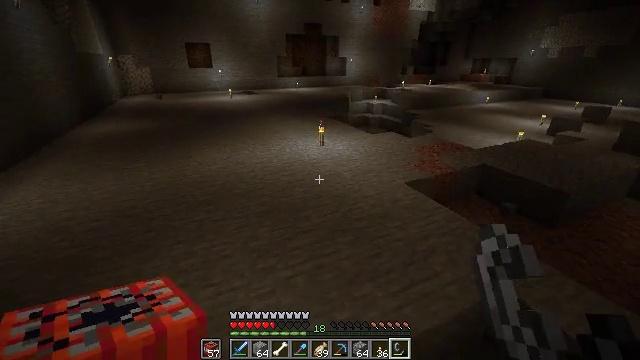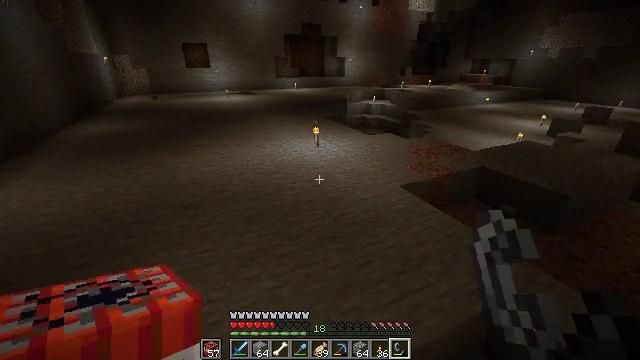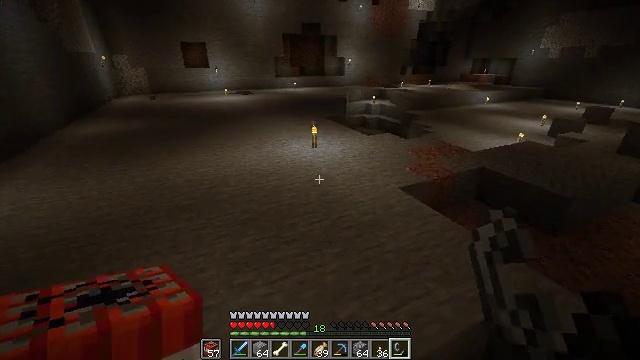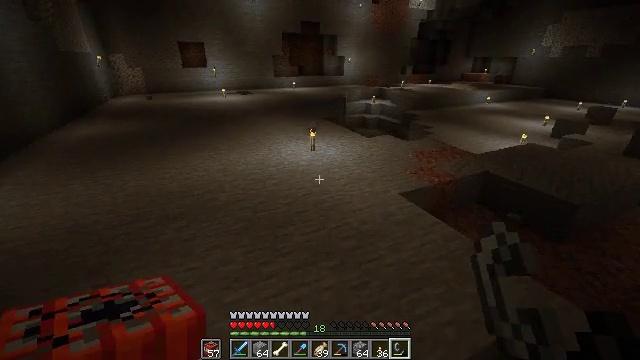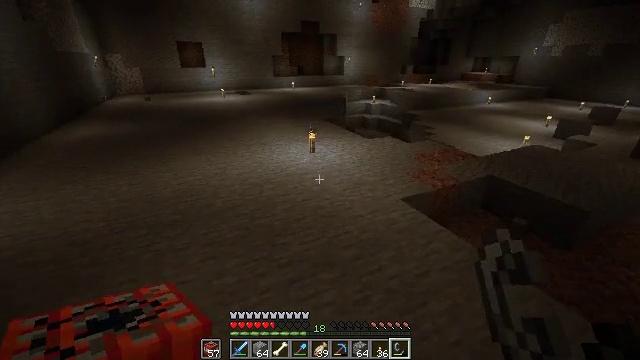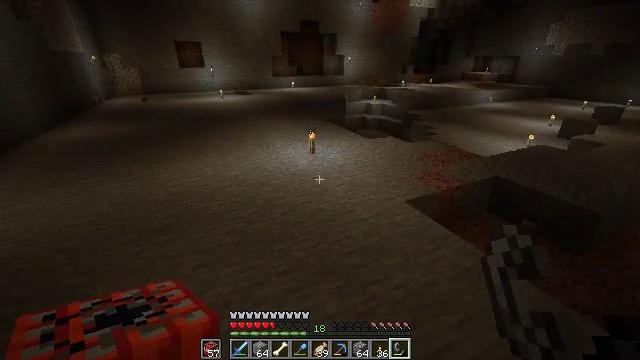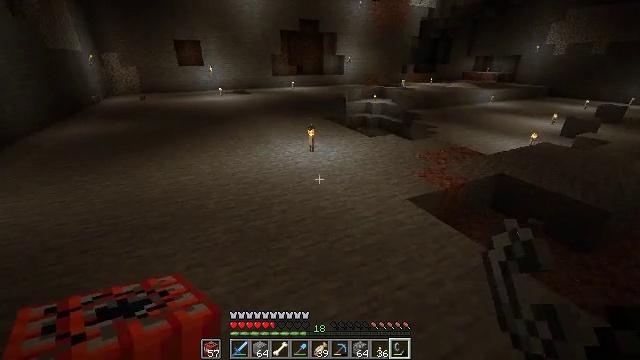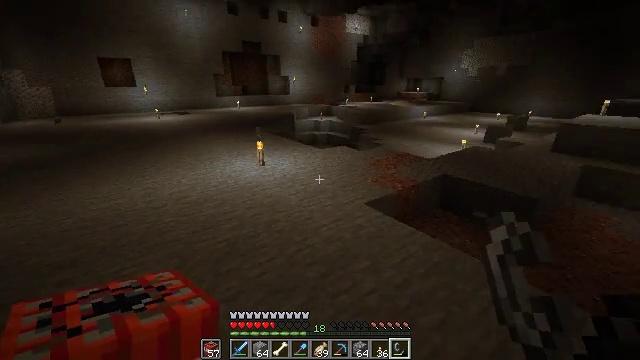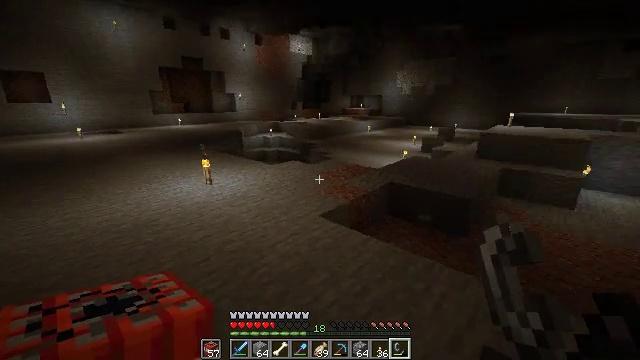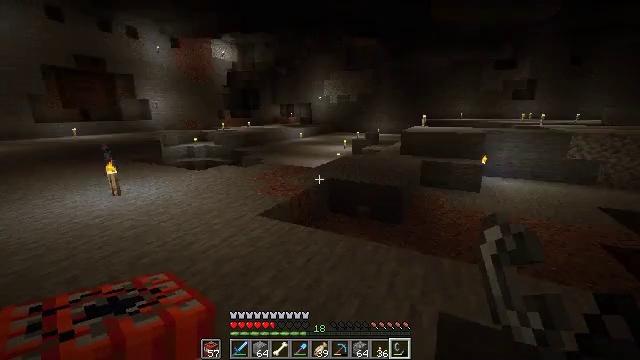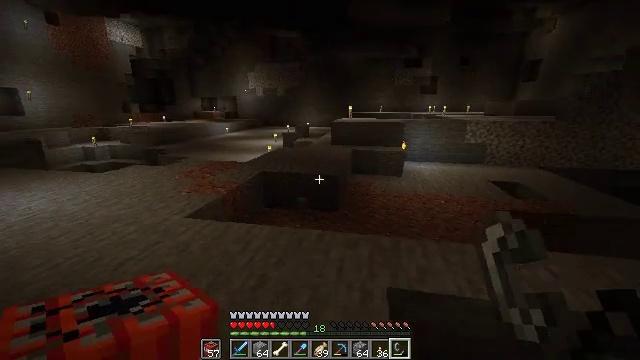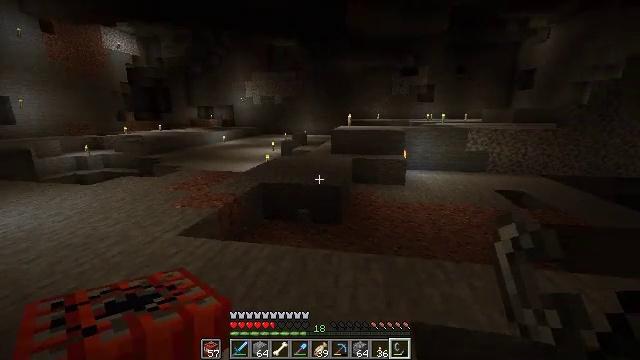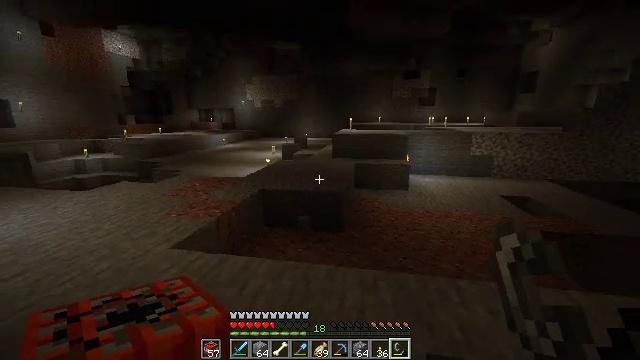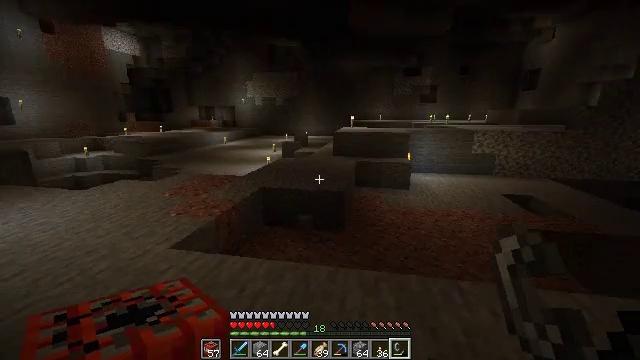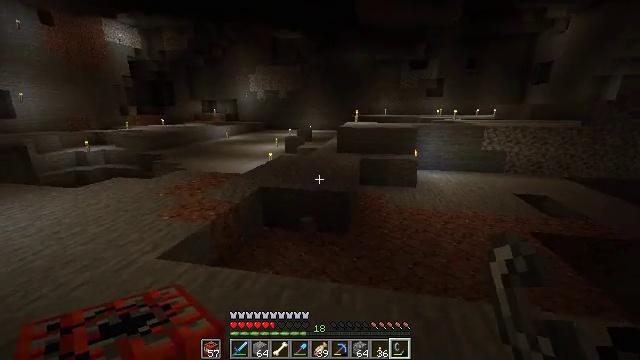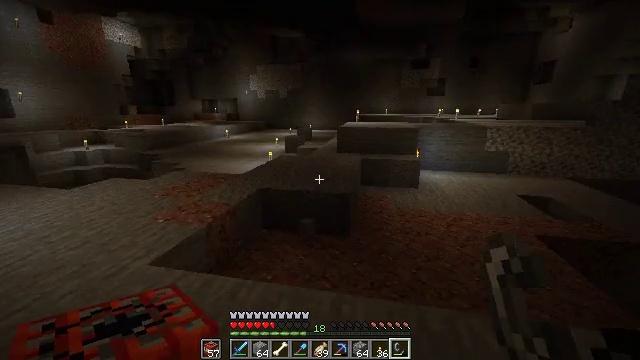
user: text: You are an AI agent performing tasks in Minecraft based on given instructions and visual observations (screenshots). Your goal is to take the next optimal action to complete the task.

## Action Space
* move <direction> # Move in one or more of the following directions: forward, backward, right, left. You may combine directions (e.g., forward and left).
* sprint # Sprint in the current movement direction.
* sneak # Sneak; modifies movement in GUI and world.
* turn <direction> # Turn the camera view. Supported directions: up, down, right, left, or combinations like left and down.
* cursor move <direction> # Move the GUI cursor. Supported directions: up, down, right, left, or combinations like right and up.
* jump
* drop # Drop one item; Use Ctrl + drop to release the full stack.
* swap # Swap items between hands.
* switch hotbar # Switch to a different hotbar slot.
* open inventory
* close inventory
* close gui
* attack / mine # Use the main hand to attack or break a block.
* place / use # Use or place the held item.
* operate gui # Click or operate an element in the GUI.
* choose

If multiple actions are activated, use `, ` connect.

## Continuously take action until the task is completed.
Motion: motion action
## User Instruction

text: Remove a golden chestplate from the inventory.
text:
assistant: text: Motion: move forward and move right
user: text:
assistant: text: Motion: move forward
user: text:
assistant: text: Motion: move forward
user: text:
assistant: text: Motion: move forward
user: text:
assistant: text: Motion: move forward
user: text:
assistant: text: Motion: move forward
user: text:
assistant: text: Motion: move forward, turn right and up
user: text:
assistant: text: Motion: move forward, turn right and up
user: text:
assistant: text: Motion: move forward, turn right and up
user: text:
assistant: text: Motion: move forward, turn right and down
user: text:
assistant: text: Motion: move forward, turn up
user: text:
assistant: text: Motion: move forward
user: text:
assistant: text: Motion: move forward
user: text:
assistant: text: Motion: move forward, turn down
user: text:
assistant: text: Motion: move forward
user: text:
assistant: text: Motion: move forward, turn right
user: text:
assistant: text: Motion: move forward, turn right and up
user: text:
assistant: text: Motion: move forward, turn right
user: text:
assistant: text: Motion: move forward
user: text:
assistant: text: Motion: move forward
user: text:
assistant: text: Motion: no_op
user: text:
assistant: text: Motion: move forward
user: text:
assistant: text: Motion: move forward
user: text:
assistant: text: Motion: move forward
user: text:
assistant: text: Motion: move forward
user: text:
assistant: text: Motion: no_op
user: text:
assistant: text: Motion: move forward
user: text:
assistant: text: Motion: move forward
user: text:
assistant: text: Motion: move forward
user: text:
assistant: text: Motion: move forward